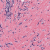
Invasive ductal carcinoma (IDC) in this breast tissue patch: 1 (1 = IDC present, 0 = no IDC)